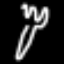
Label: fork